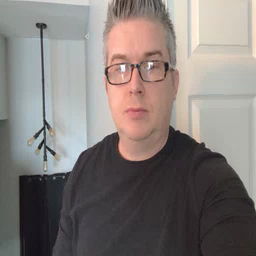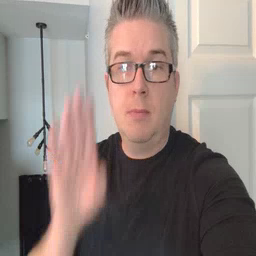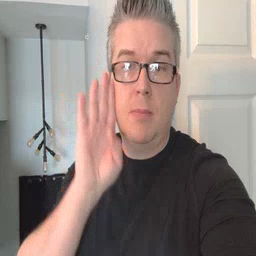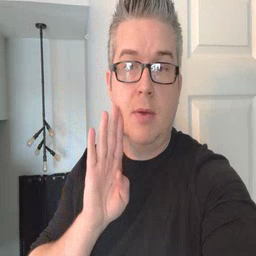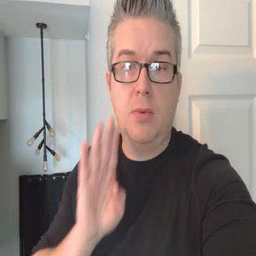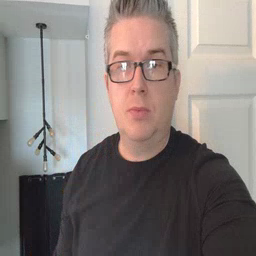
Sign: brown